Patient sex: M
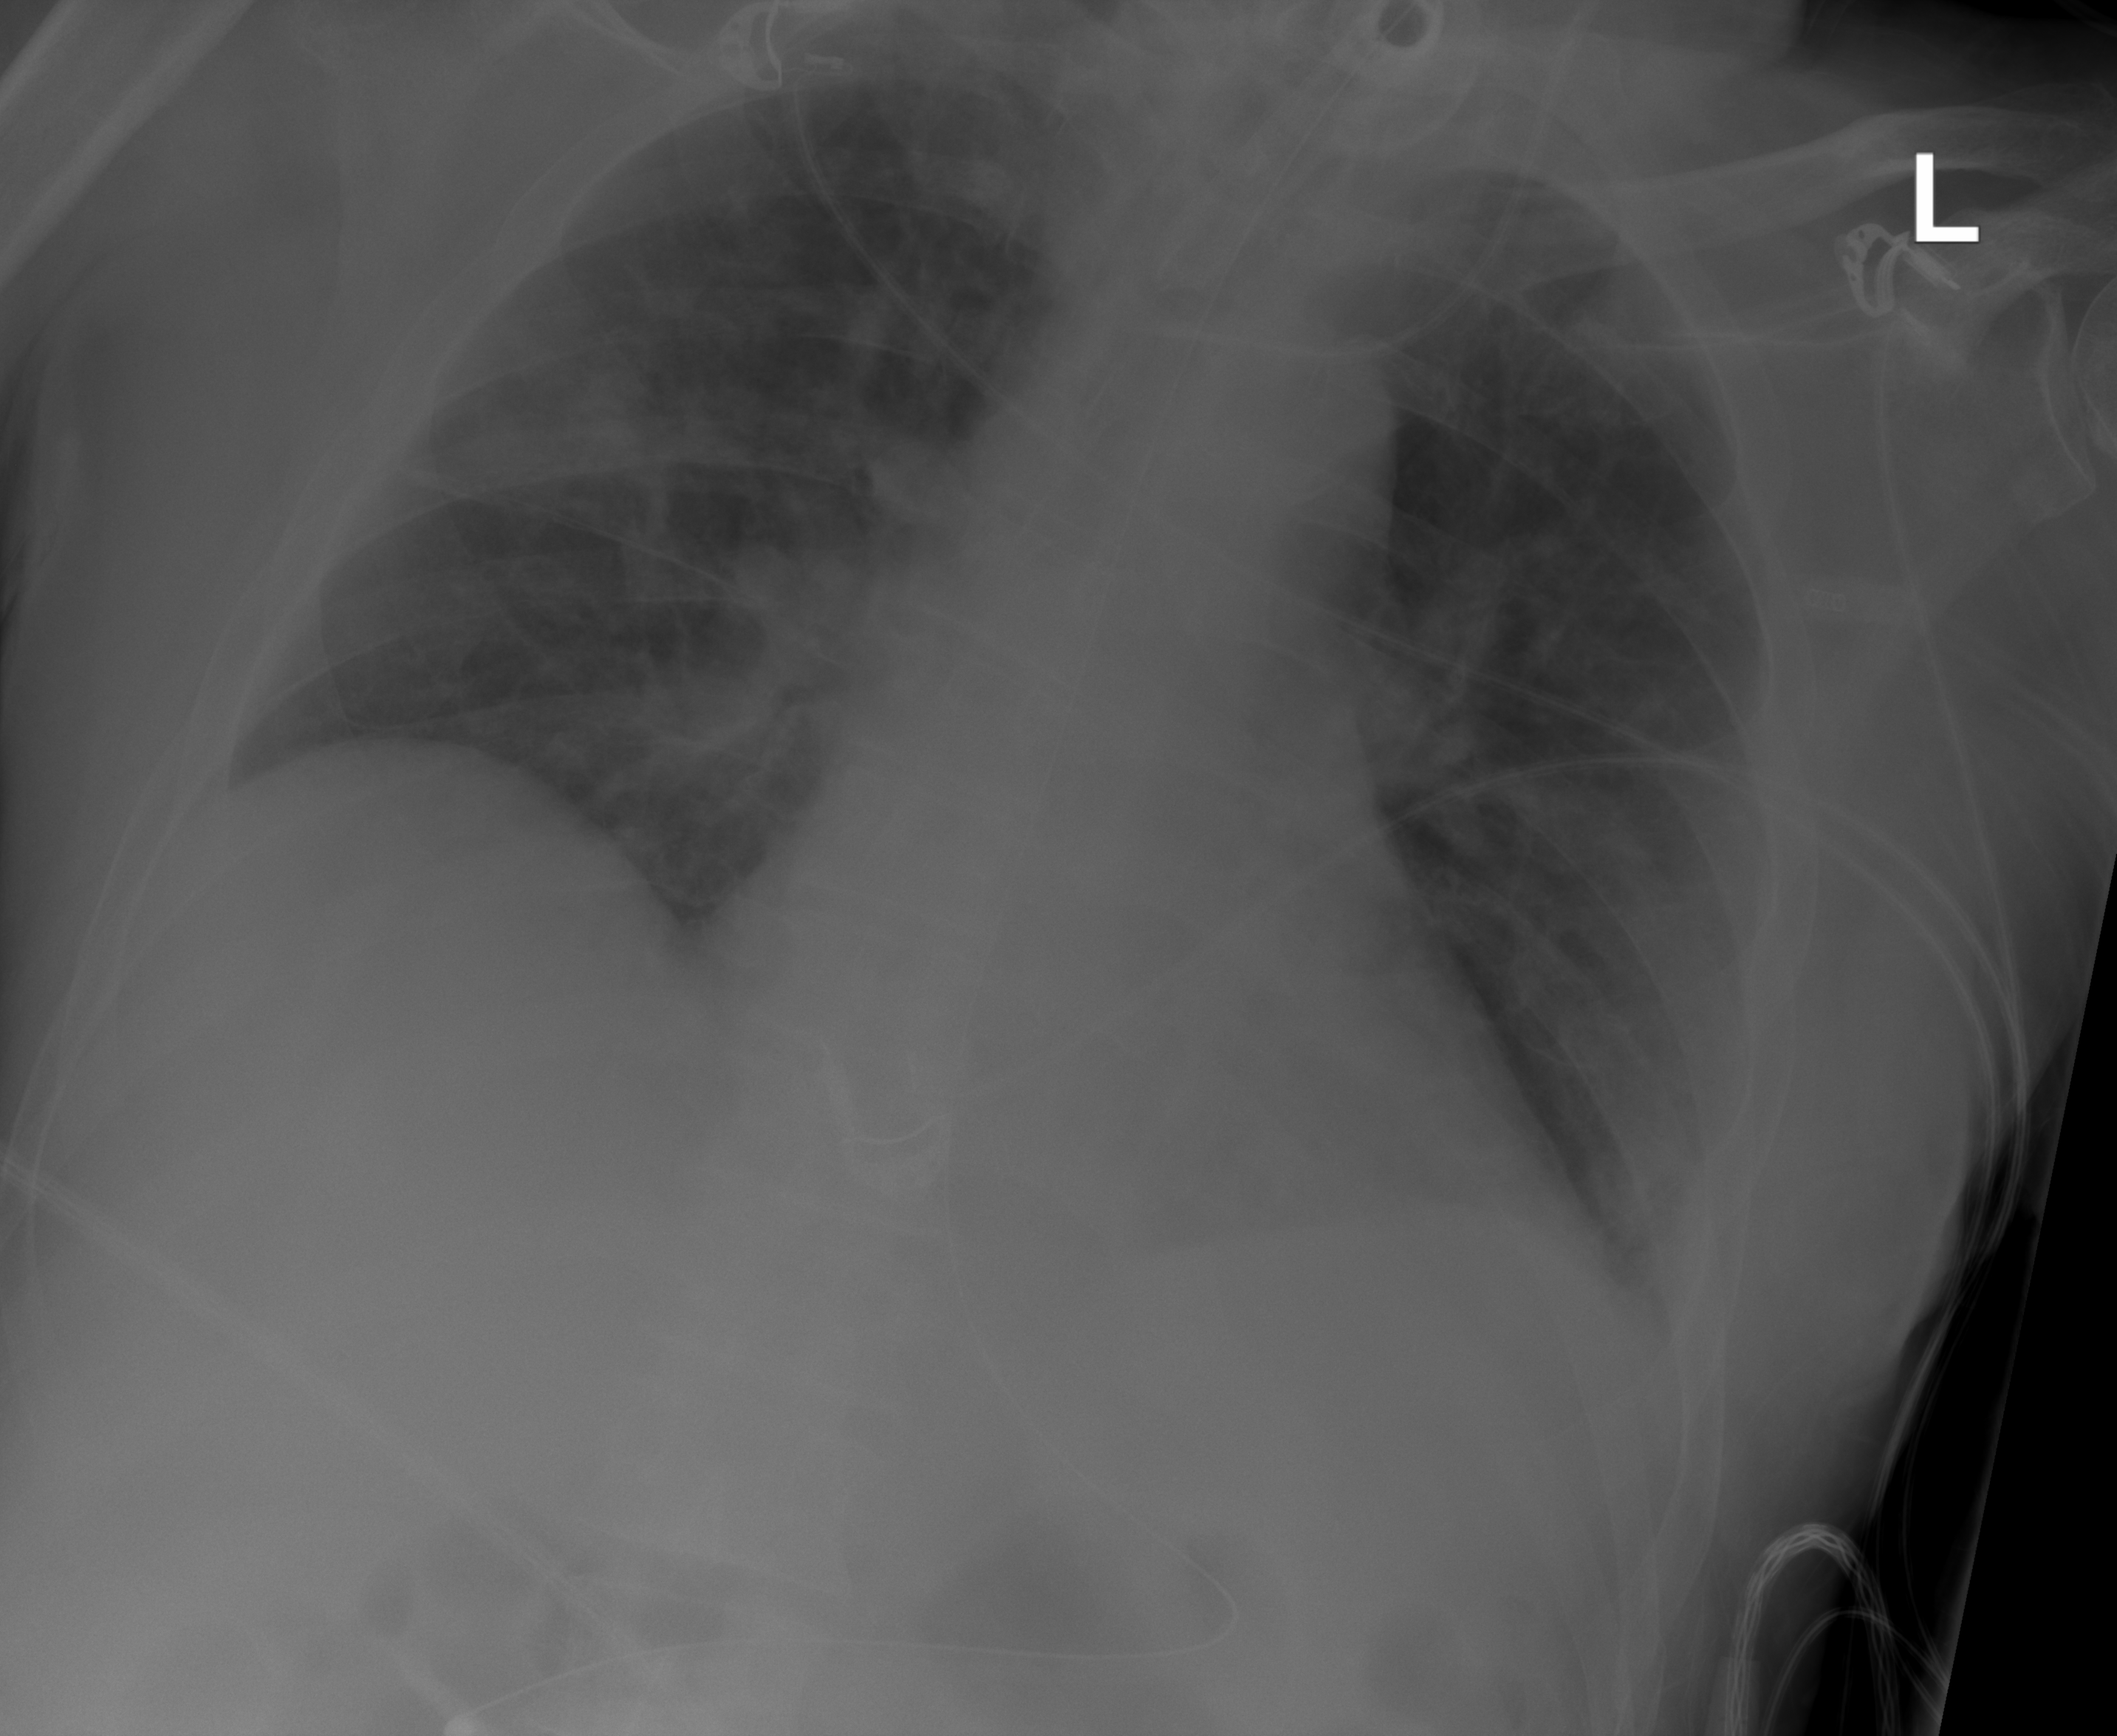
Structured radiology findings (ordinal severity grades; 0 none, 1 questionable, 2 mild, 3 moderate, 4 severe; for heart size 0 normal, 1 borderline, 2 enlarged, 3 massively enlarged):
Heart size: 1
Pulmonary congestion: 1
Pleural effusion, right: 0
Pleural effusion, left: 0
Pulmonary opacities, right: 3
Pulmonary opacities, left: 2
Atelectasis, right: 2
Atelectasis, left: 1